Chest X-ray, AP view. Patient: 20 years old, sex M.
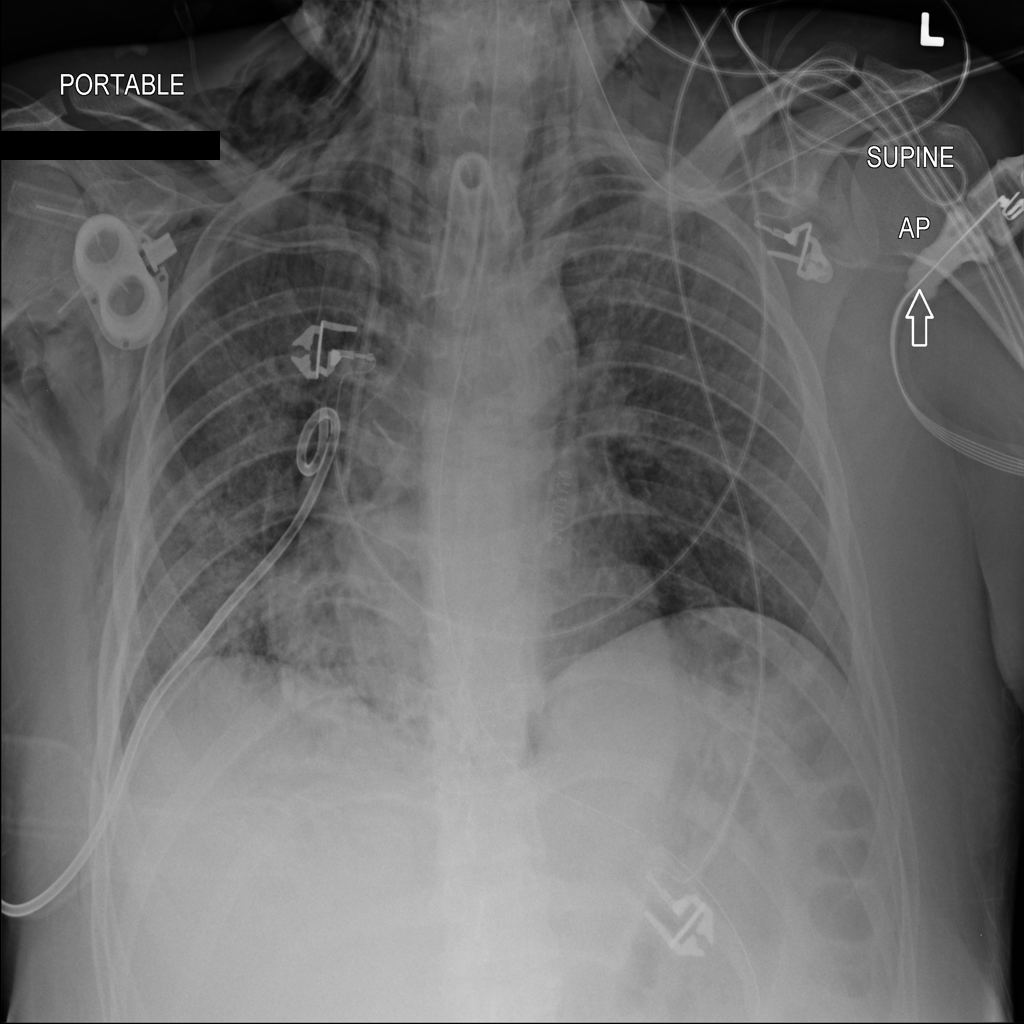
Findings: Emphysema